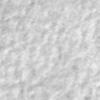
Label: no_change